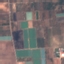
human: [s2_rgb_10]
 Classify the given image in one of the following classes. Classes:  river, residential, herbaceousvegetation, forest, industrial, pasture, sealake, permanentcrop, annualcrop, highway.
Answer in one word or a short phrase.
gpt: PermanentCrop